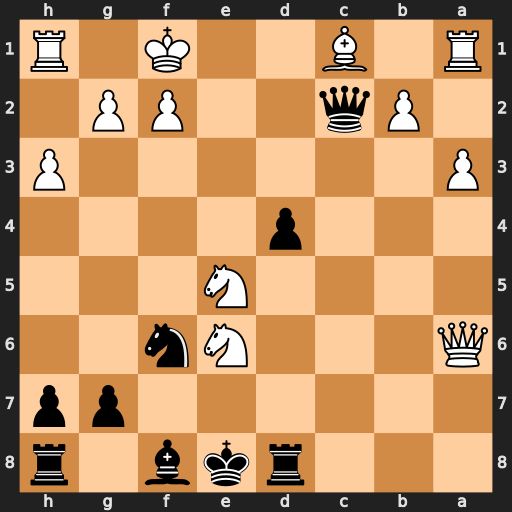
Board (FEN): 3rkb1r/6pp/Q3Nn2/4N3/3p4/P6P/1Pq2PP1/R1B2K1R
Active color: b
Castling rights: k
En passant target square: -
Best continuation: Qd1#